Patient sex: M
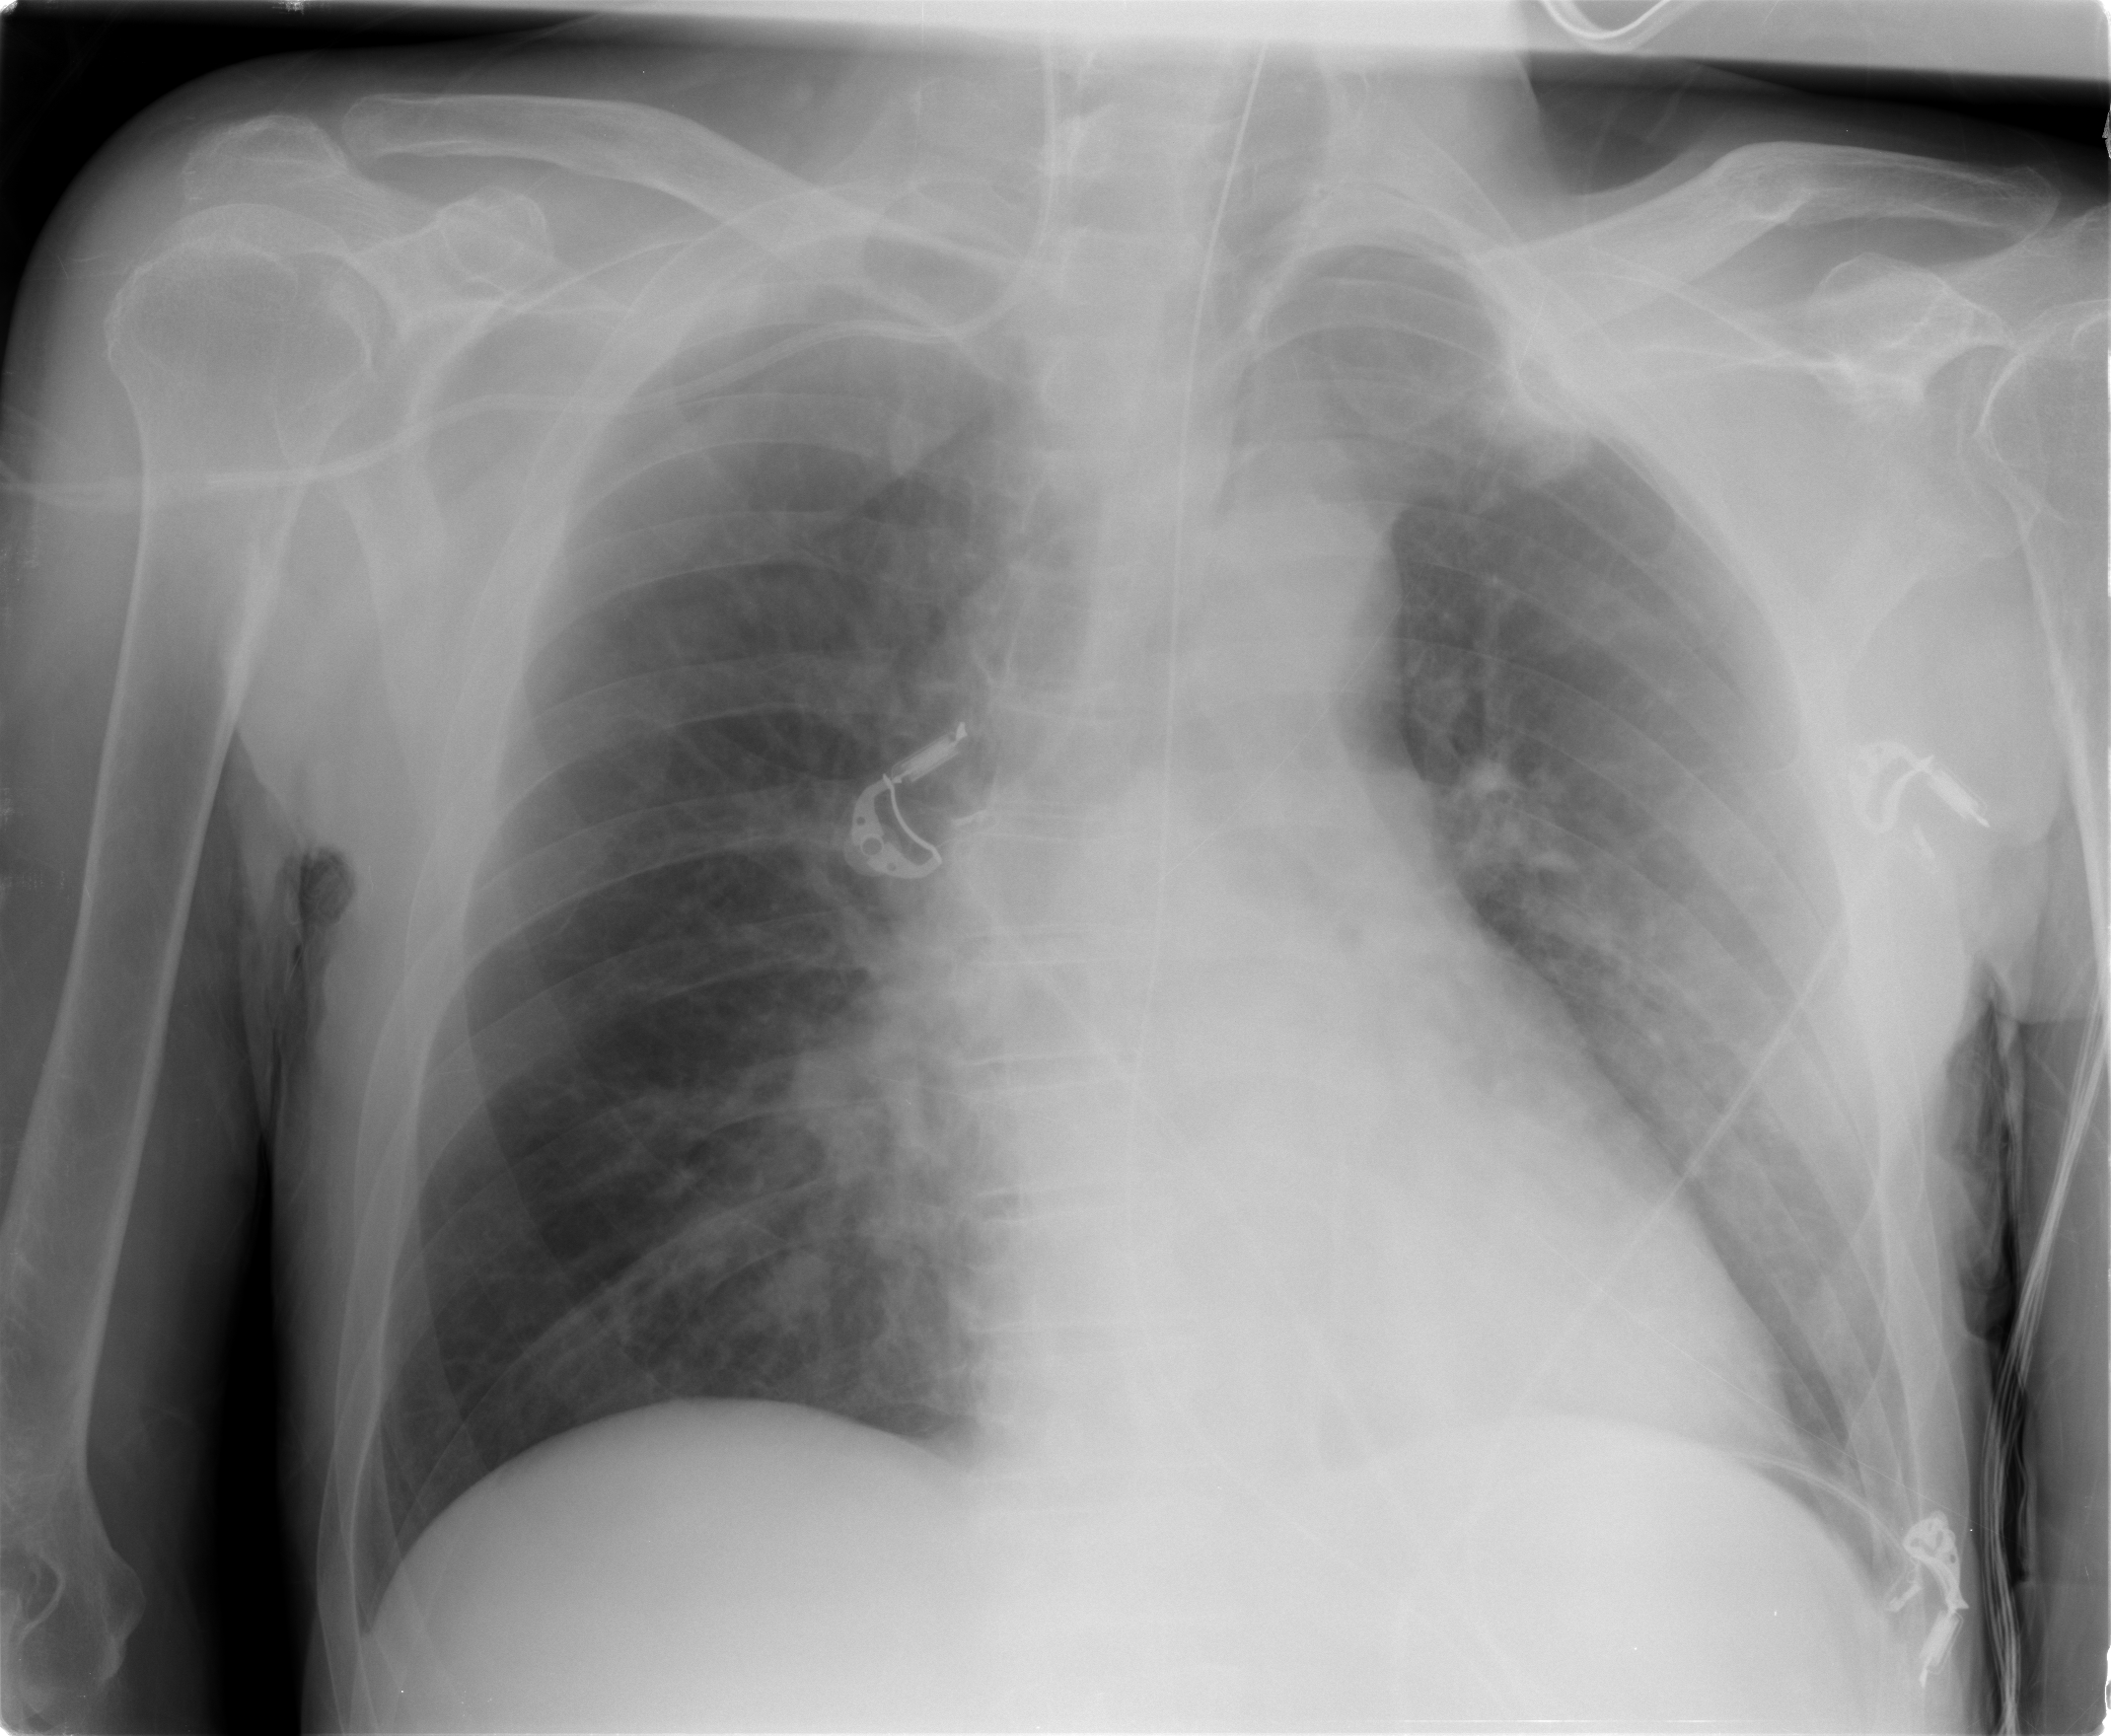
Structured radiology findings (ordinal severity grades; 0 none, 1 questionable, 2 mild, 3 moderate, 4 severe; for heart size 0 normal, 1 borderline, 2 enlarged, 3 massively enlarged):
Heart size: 0
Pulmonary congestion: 2
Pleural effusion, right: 0
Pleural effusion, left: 0
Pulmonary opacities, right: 0
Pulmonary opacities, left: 0
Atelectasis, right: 0
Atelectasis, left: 0